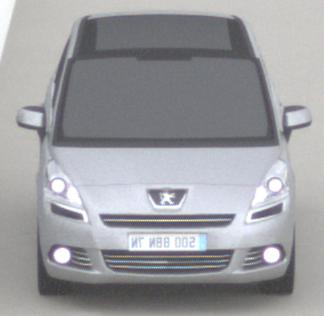
Make: Peugeot
Model: 5008 120 VTi
Detailed model: 5008 (I) Van
Model produced from: 2009/10
Model produced until: 2011/07
Doors: 5
Color: white
Road condition: dry road
Daytime: midday
Contrast: low contrast